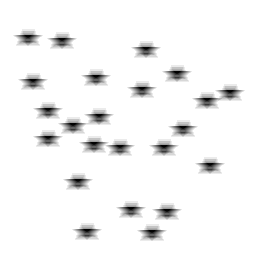
Squares: 0
Triangles: 0
Stars: 23
Total shapes: 23